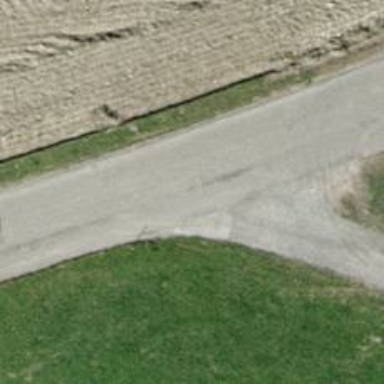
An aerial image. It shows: Unclassified asphalt road without sidewalk.